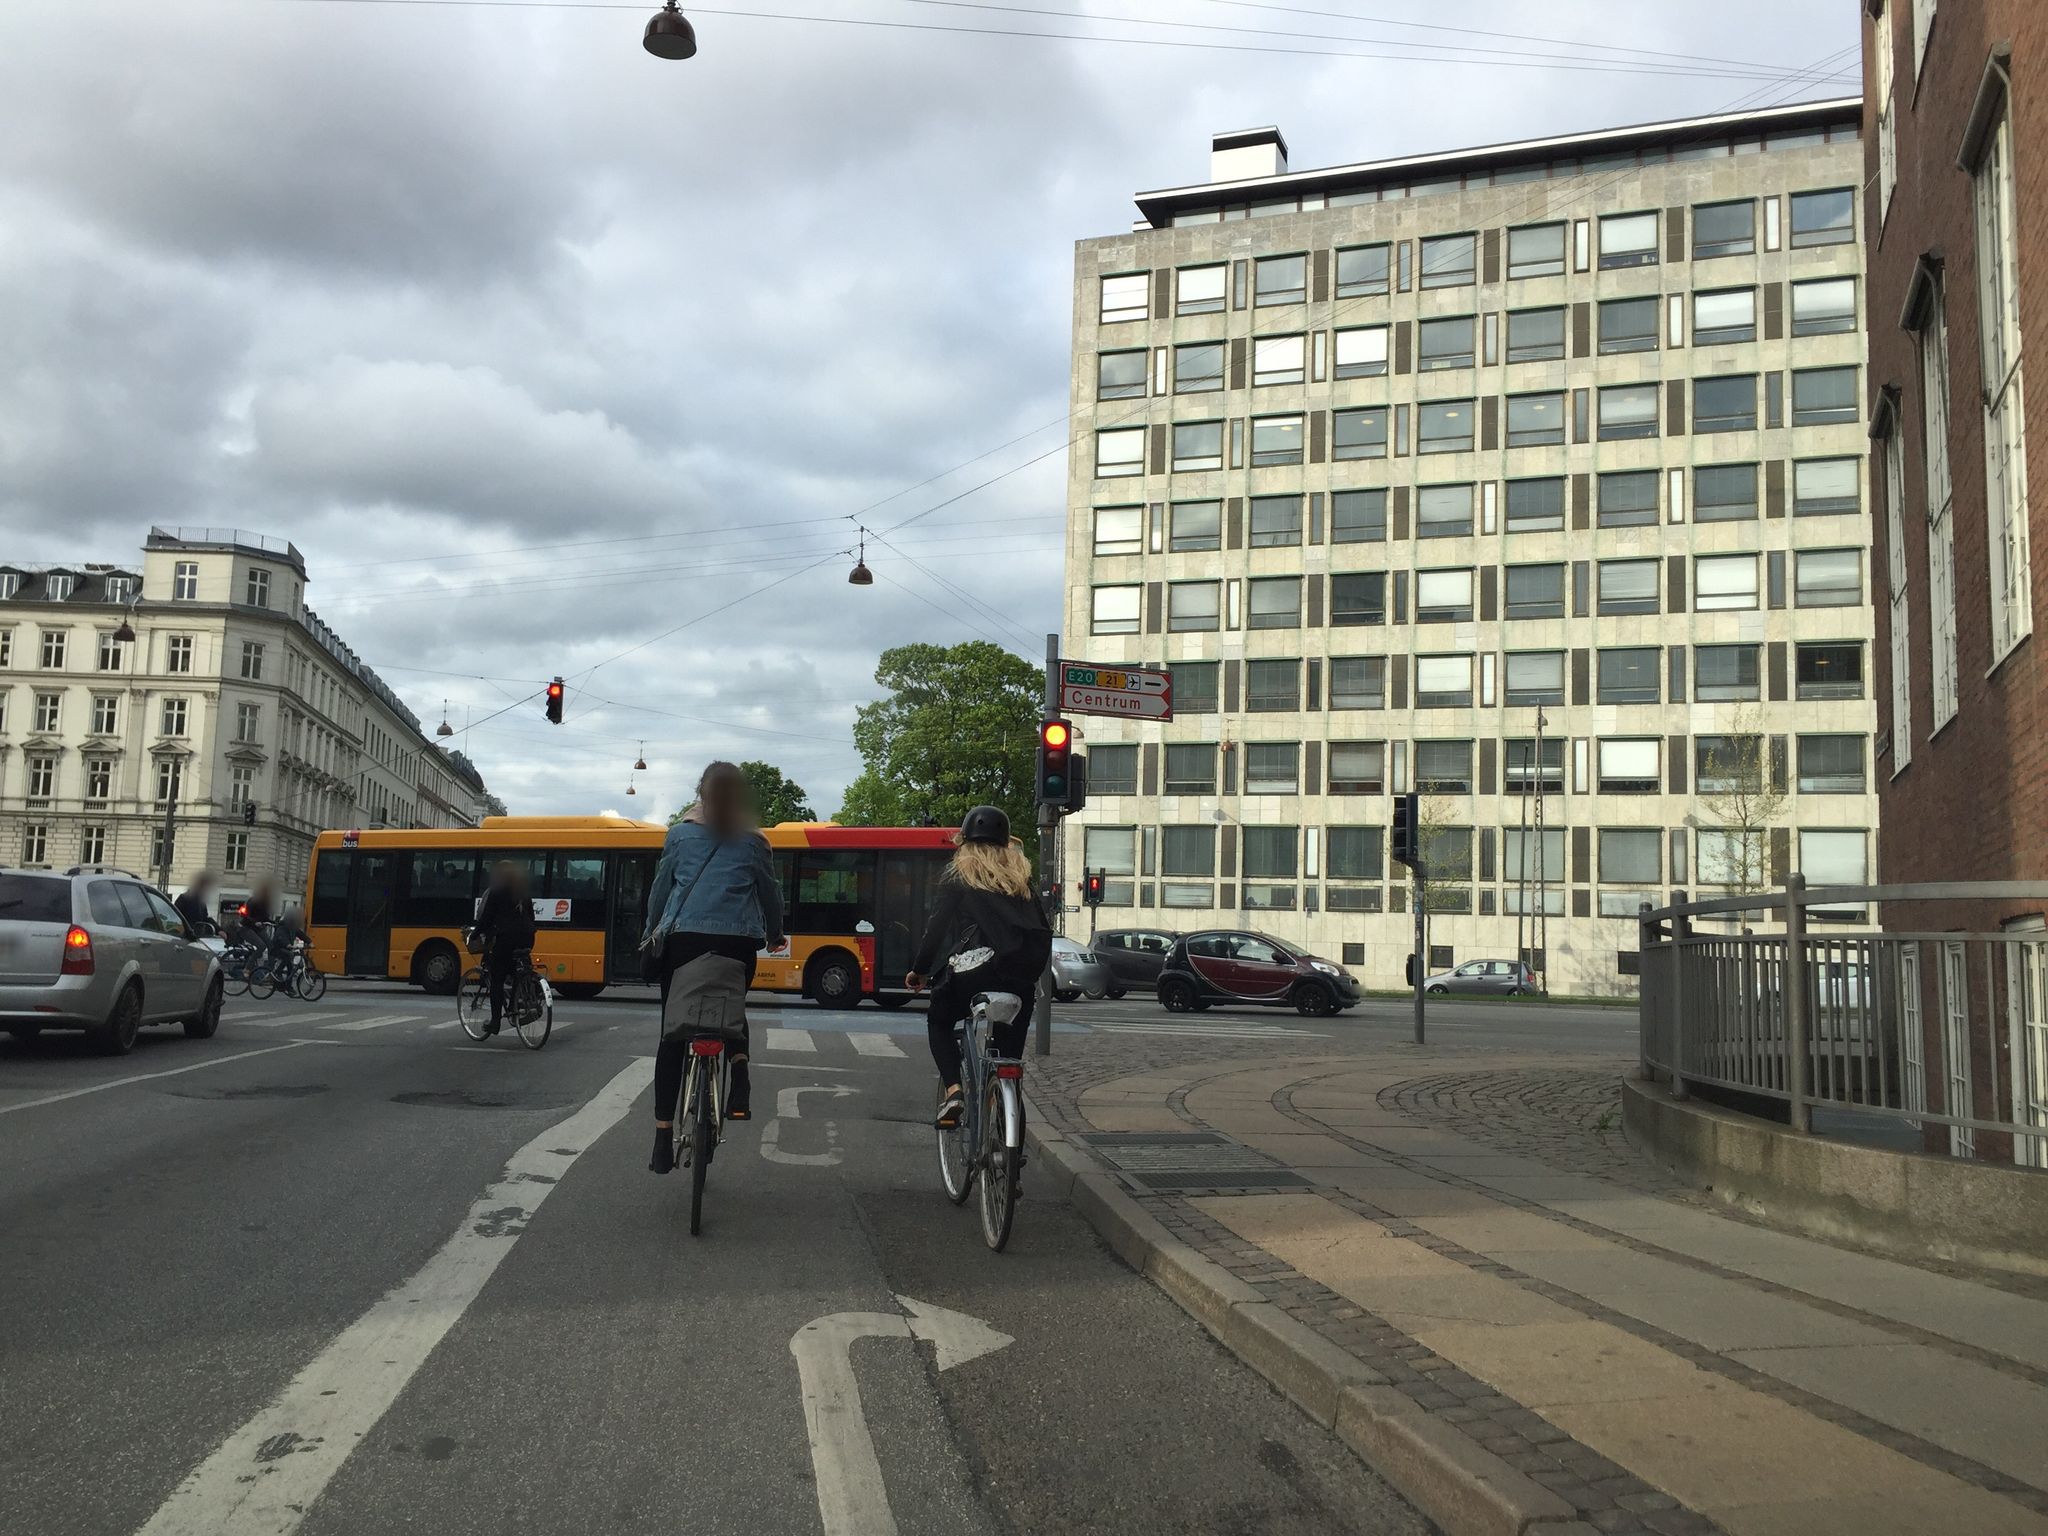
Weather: cloudy
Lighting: day
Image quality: good
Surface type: driving surface
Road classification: tertiary
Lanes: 3, 6
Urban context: urban centre
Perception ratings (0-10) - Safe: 4.6, Lively: 9.46, Beautiful: 2.95, Boring: 6.63, Depressing: 2.22, Wealthy: 7.24